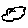
Label: cloud